Question:
This is a very basic example.
What is in A3 and A4 are the formulas that are in B3 & B4 respectively.
I want the value in B4 to be "ValueB2"(the value from B2)
I basically want to control the formula in B4 with a value from another cell(C4)
Can this be done or how do I do it?
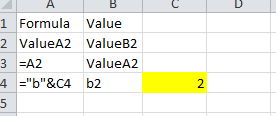
Answer: '''
=INDIRECT(CONCATENATE("b",C4))
'''
this in B4 works